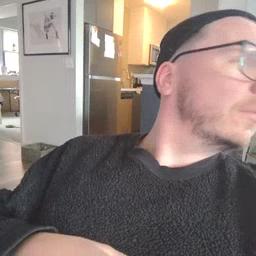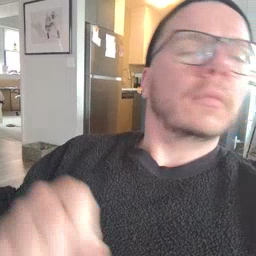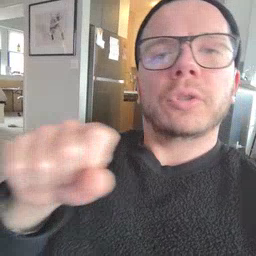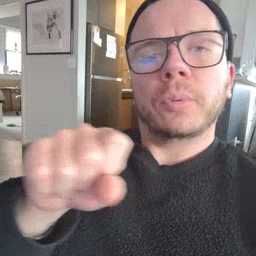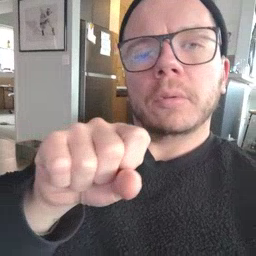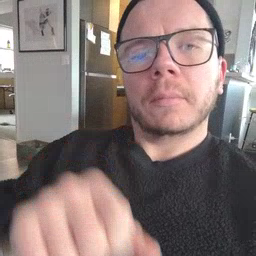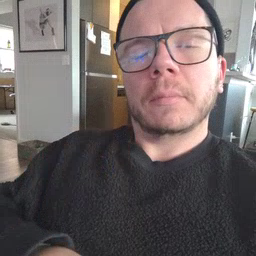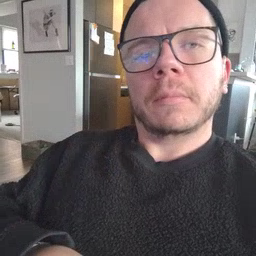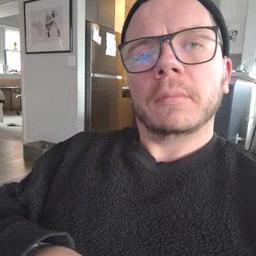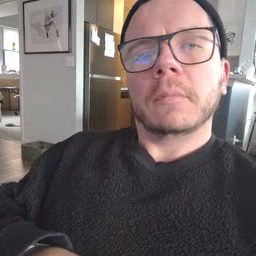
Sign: shoe